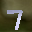
Label: 7